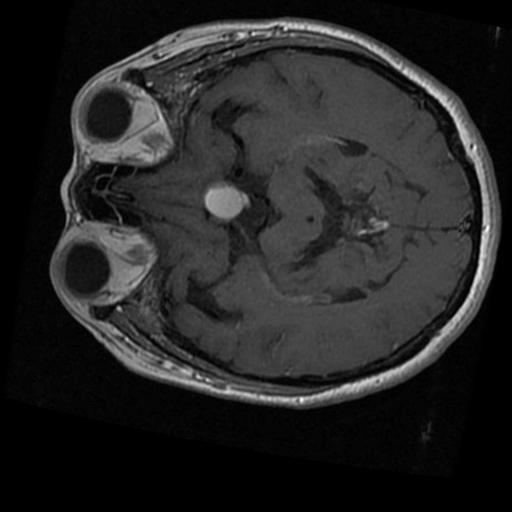
Label: brain_tumor